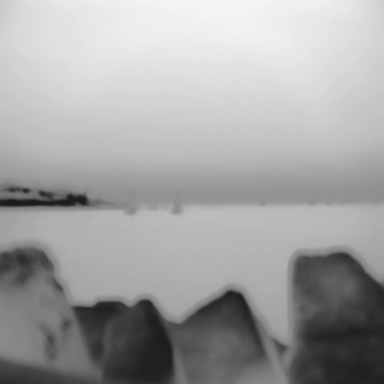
There are two sailboats in the infrared image.